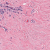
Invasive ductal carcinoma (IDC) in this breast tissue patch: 1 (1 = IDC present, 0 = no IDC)